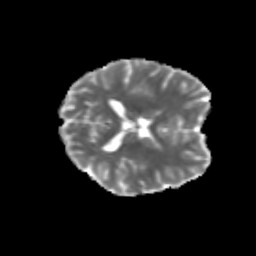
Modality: MD
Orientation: axial
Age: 23
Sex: female
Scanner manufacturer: siemens
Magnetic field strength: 3 T
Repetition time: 3.5 s
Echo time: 0.125 s